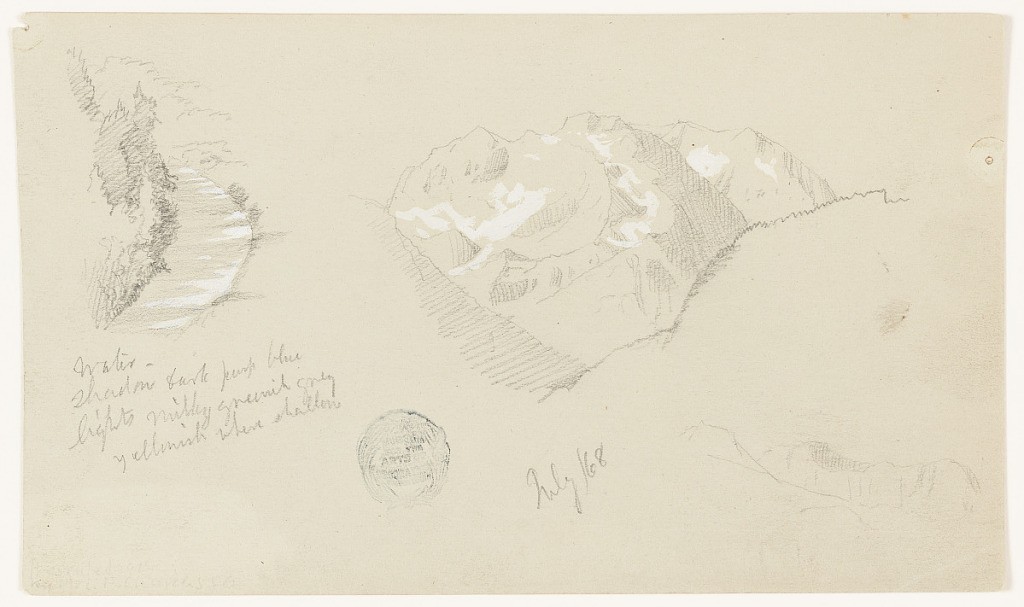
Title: River and Mountain Peaks, Berchtesgaden, Germany
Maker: Frederic Edwin Church, American, 1826–1900
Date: July 1868
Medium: Graphite and white gouache on gray-green wove paper; verso: graphite
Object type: Drawing
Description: Landscape sketches showing views of a distant, snow-capped mountain, visible between two ridges at right, and at left, a curving river with a wooded bank shown from an elevated perspective. Another faint outline of a mountain ridge is visible at lower right.

Verso: Vertical landscape sketch showing the sheer cliffs along the shores of the Königssee in Bavaria, Germany. At right, a vertical rock face is reflected in the waters of the lake below. At left, precipitous and layered mountains extend obliquely into the background. Two sharp peaks are visible at center.